Question: What is the result of this measurement?
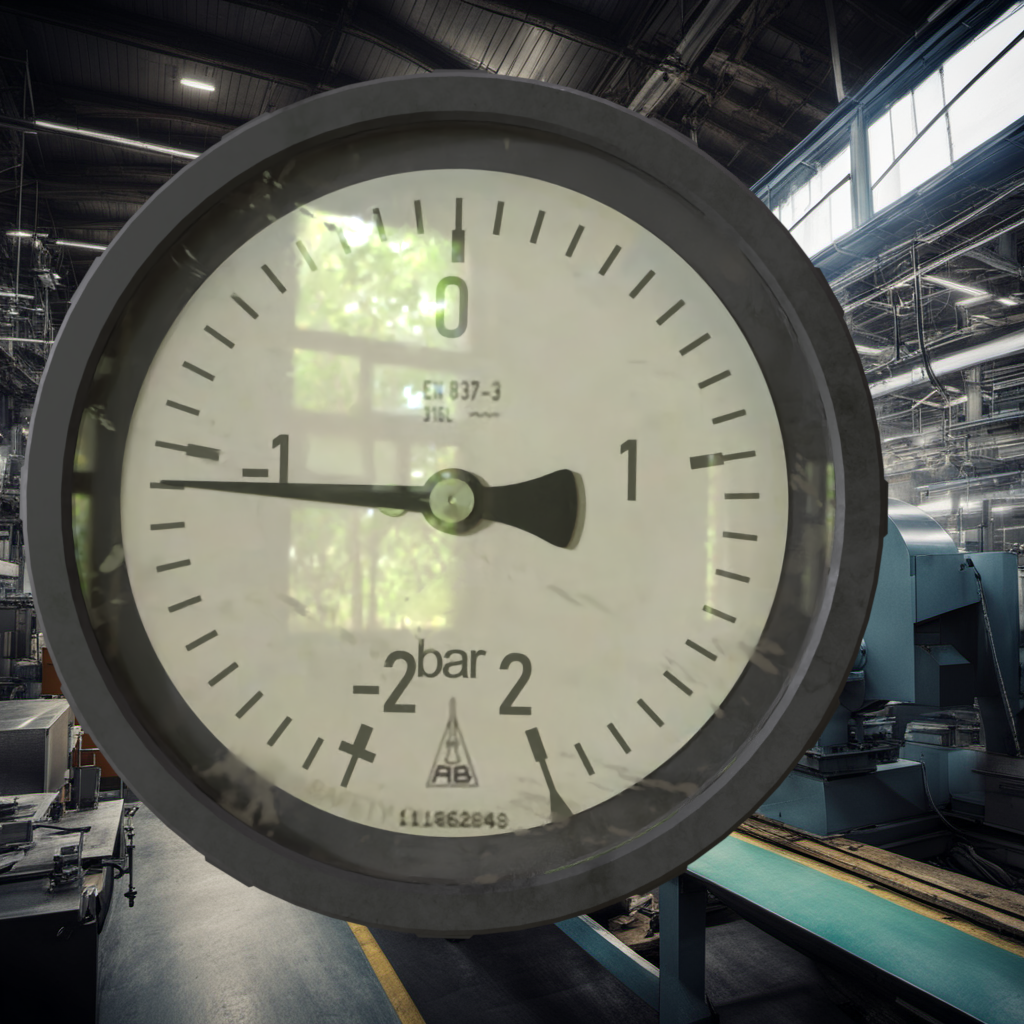
Answer: The result is -1.15
Question: What is the value range of this measurement?
Answer: The range is from -2 to 2
Question: What is the minimum and maximum value of the measurement shown in the image?
Answer: The minimum value is -2 and the maximum value is 2